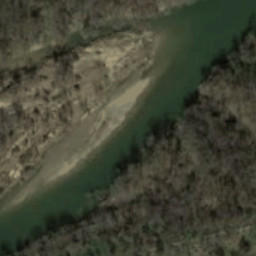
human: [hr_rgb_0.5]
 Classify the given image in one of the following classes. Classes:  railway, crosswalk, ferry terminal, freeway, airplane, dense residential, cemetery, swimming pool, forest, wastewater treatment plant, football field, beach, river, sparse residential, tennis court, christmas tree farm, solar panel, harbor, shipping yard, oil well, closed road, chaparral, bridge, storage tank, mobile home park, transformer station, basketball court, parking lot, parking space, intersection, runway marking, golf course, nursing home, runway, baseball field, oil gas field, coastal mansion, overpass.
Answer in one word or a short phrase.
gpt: river